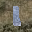
Label: 1